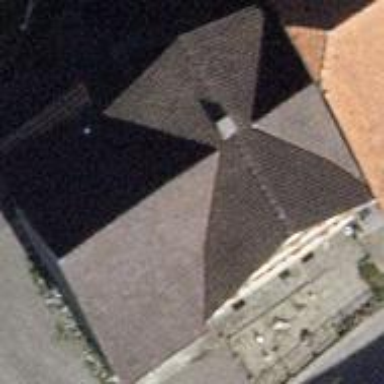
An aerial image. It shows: Gabled building.